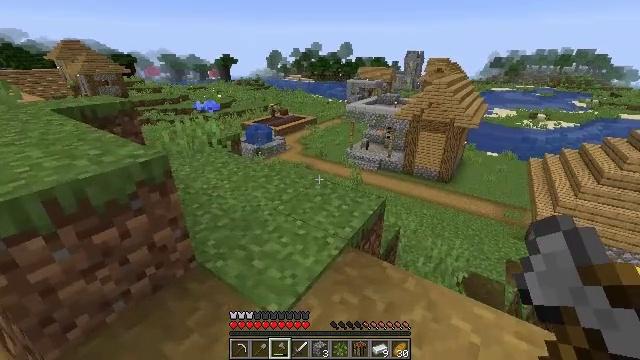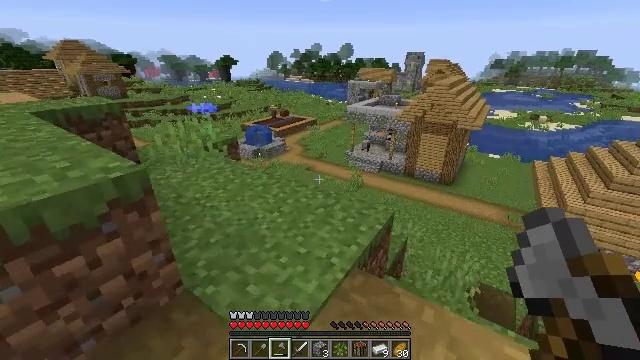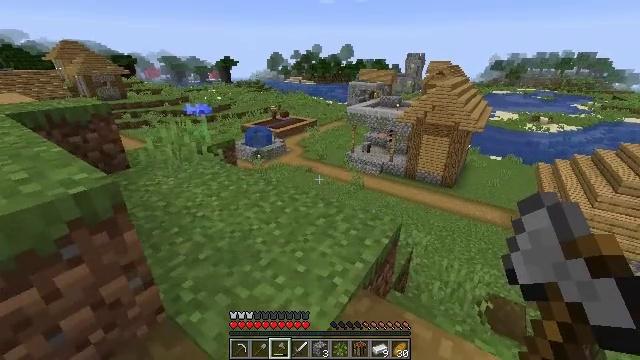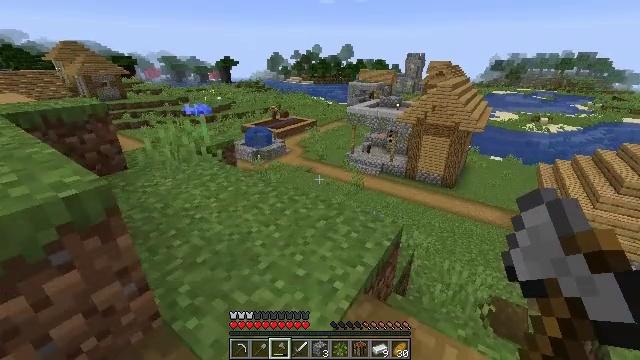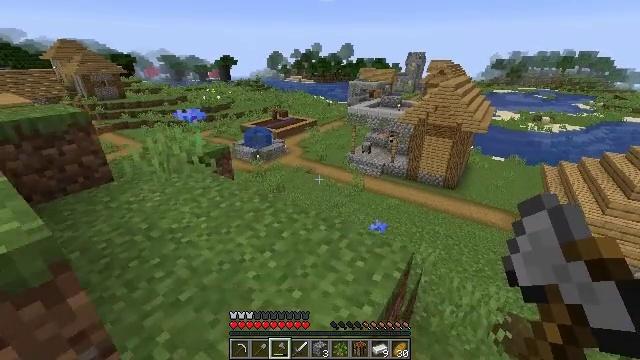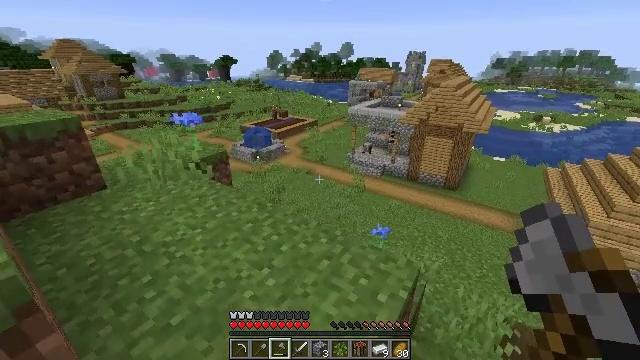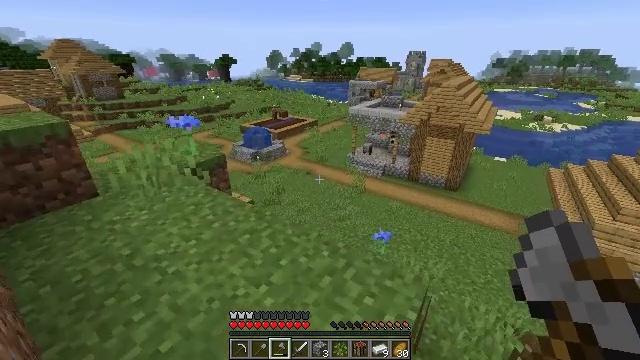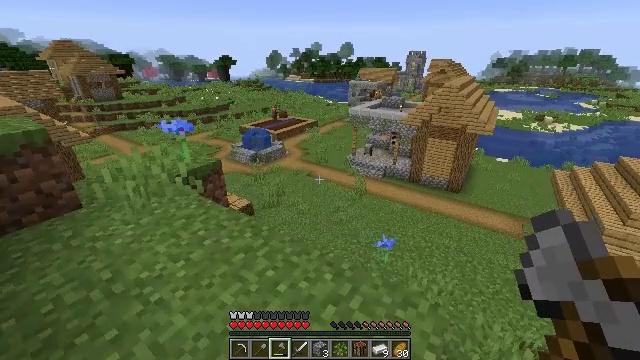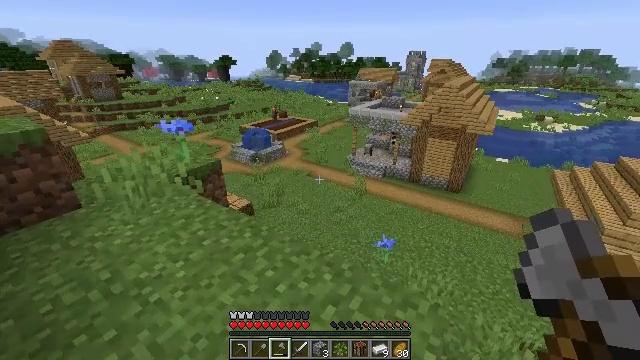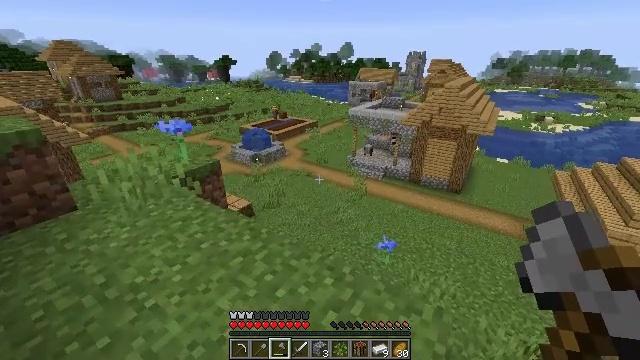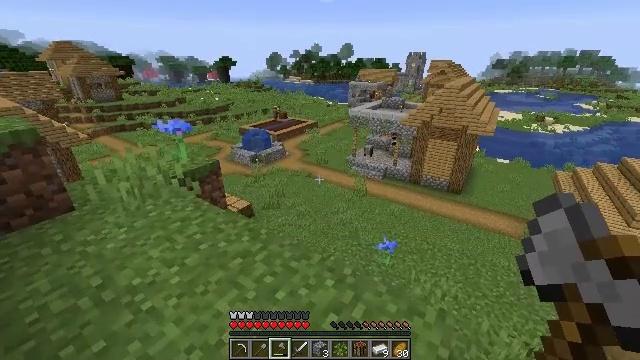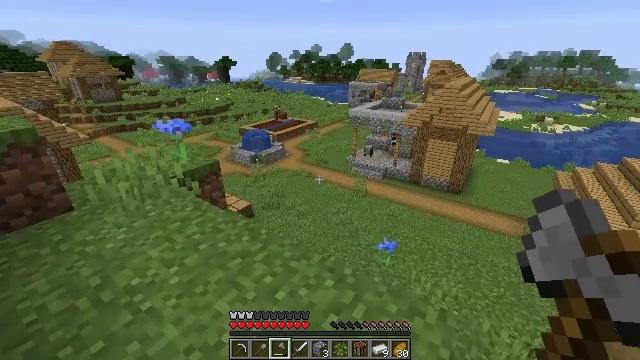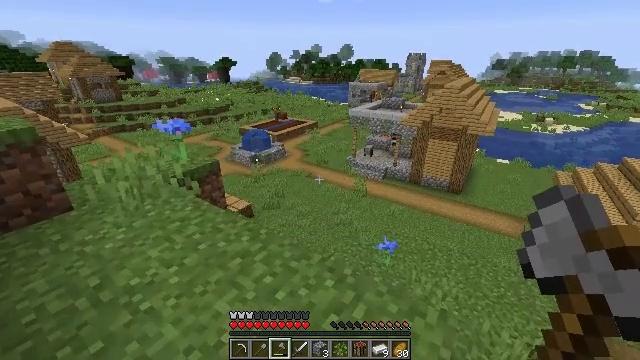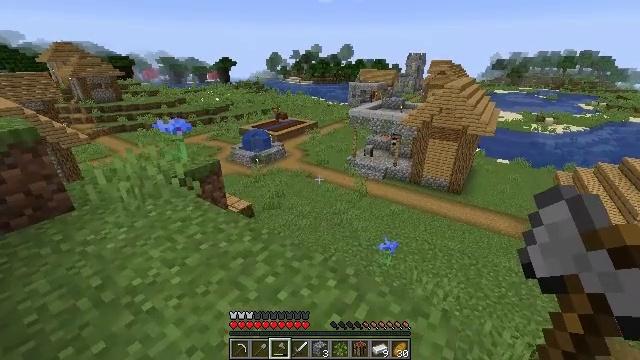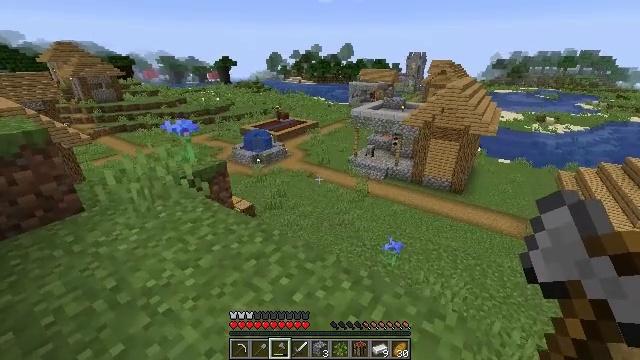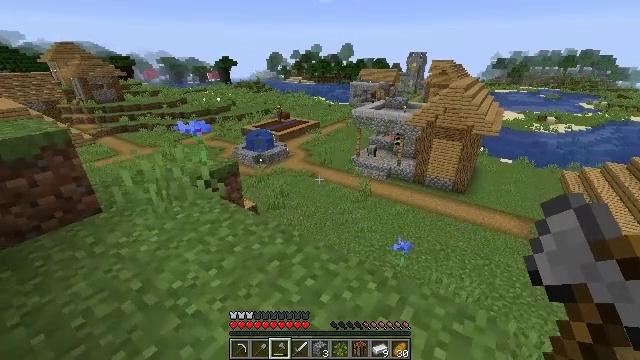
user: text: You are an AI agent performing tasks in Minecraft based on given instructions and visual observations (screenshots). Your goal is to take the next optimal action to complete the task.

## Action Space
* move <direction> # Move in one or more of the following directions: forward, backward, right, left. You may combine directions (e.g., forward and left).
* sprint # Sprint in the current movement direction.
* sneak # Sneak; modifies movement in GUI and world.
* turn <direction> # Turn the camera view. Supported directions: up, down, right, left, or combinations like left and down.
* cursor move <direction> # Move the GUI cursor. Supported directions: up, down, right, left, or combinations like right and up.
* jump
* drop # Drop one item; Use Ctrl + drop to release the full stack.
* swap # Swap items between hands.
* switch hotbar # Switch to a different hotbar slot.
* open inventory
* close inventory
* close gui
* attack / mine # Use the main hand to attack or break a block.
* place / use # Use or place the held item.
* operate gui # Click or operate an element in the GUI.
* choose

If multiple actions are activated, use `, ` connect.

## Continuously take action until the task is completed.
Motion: motion action
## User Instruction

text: Attack the oak fence gate to break it.
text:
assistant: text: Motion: move forward
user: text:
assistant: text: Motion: move forward
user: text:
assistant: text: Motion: move forward
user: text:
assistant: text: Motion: move forward
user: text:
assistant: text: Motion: move forward
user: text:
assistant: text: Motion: move forward
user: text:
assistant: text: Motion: no_op
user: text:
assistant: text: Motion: no_op
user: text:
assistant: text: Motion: no_op
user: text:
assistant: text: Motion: no_op
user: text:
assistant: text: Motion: no_op
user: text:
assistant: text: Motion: no_op
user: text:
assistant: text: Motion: move left
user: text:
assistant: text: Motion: move left
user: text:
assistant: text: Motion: move left
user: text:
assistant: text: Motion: move left
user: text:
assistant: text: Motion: move forward and move left
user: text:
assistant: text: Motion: move forward and move left
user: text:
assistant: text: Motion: move forward and move left
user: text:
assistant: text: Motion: move forward and move left
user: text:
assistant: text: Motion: move forward and move left
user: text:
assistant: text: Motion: move forward and move left
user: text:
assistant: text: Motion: move forward and move left
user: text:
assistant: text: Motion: move forward and move left
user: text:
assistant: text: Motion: move forward and move left
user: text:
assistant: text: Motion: move forward and move left
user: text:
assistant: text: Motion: move forward and move left
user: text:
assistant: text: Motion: move forward and move left
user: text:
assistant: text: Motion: move forward and move left
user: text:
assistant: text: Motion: move forward and move left